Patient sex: F
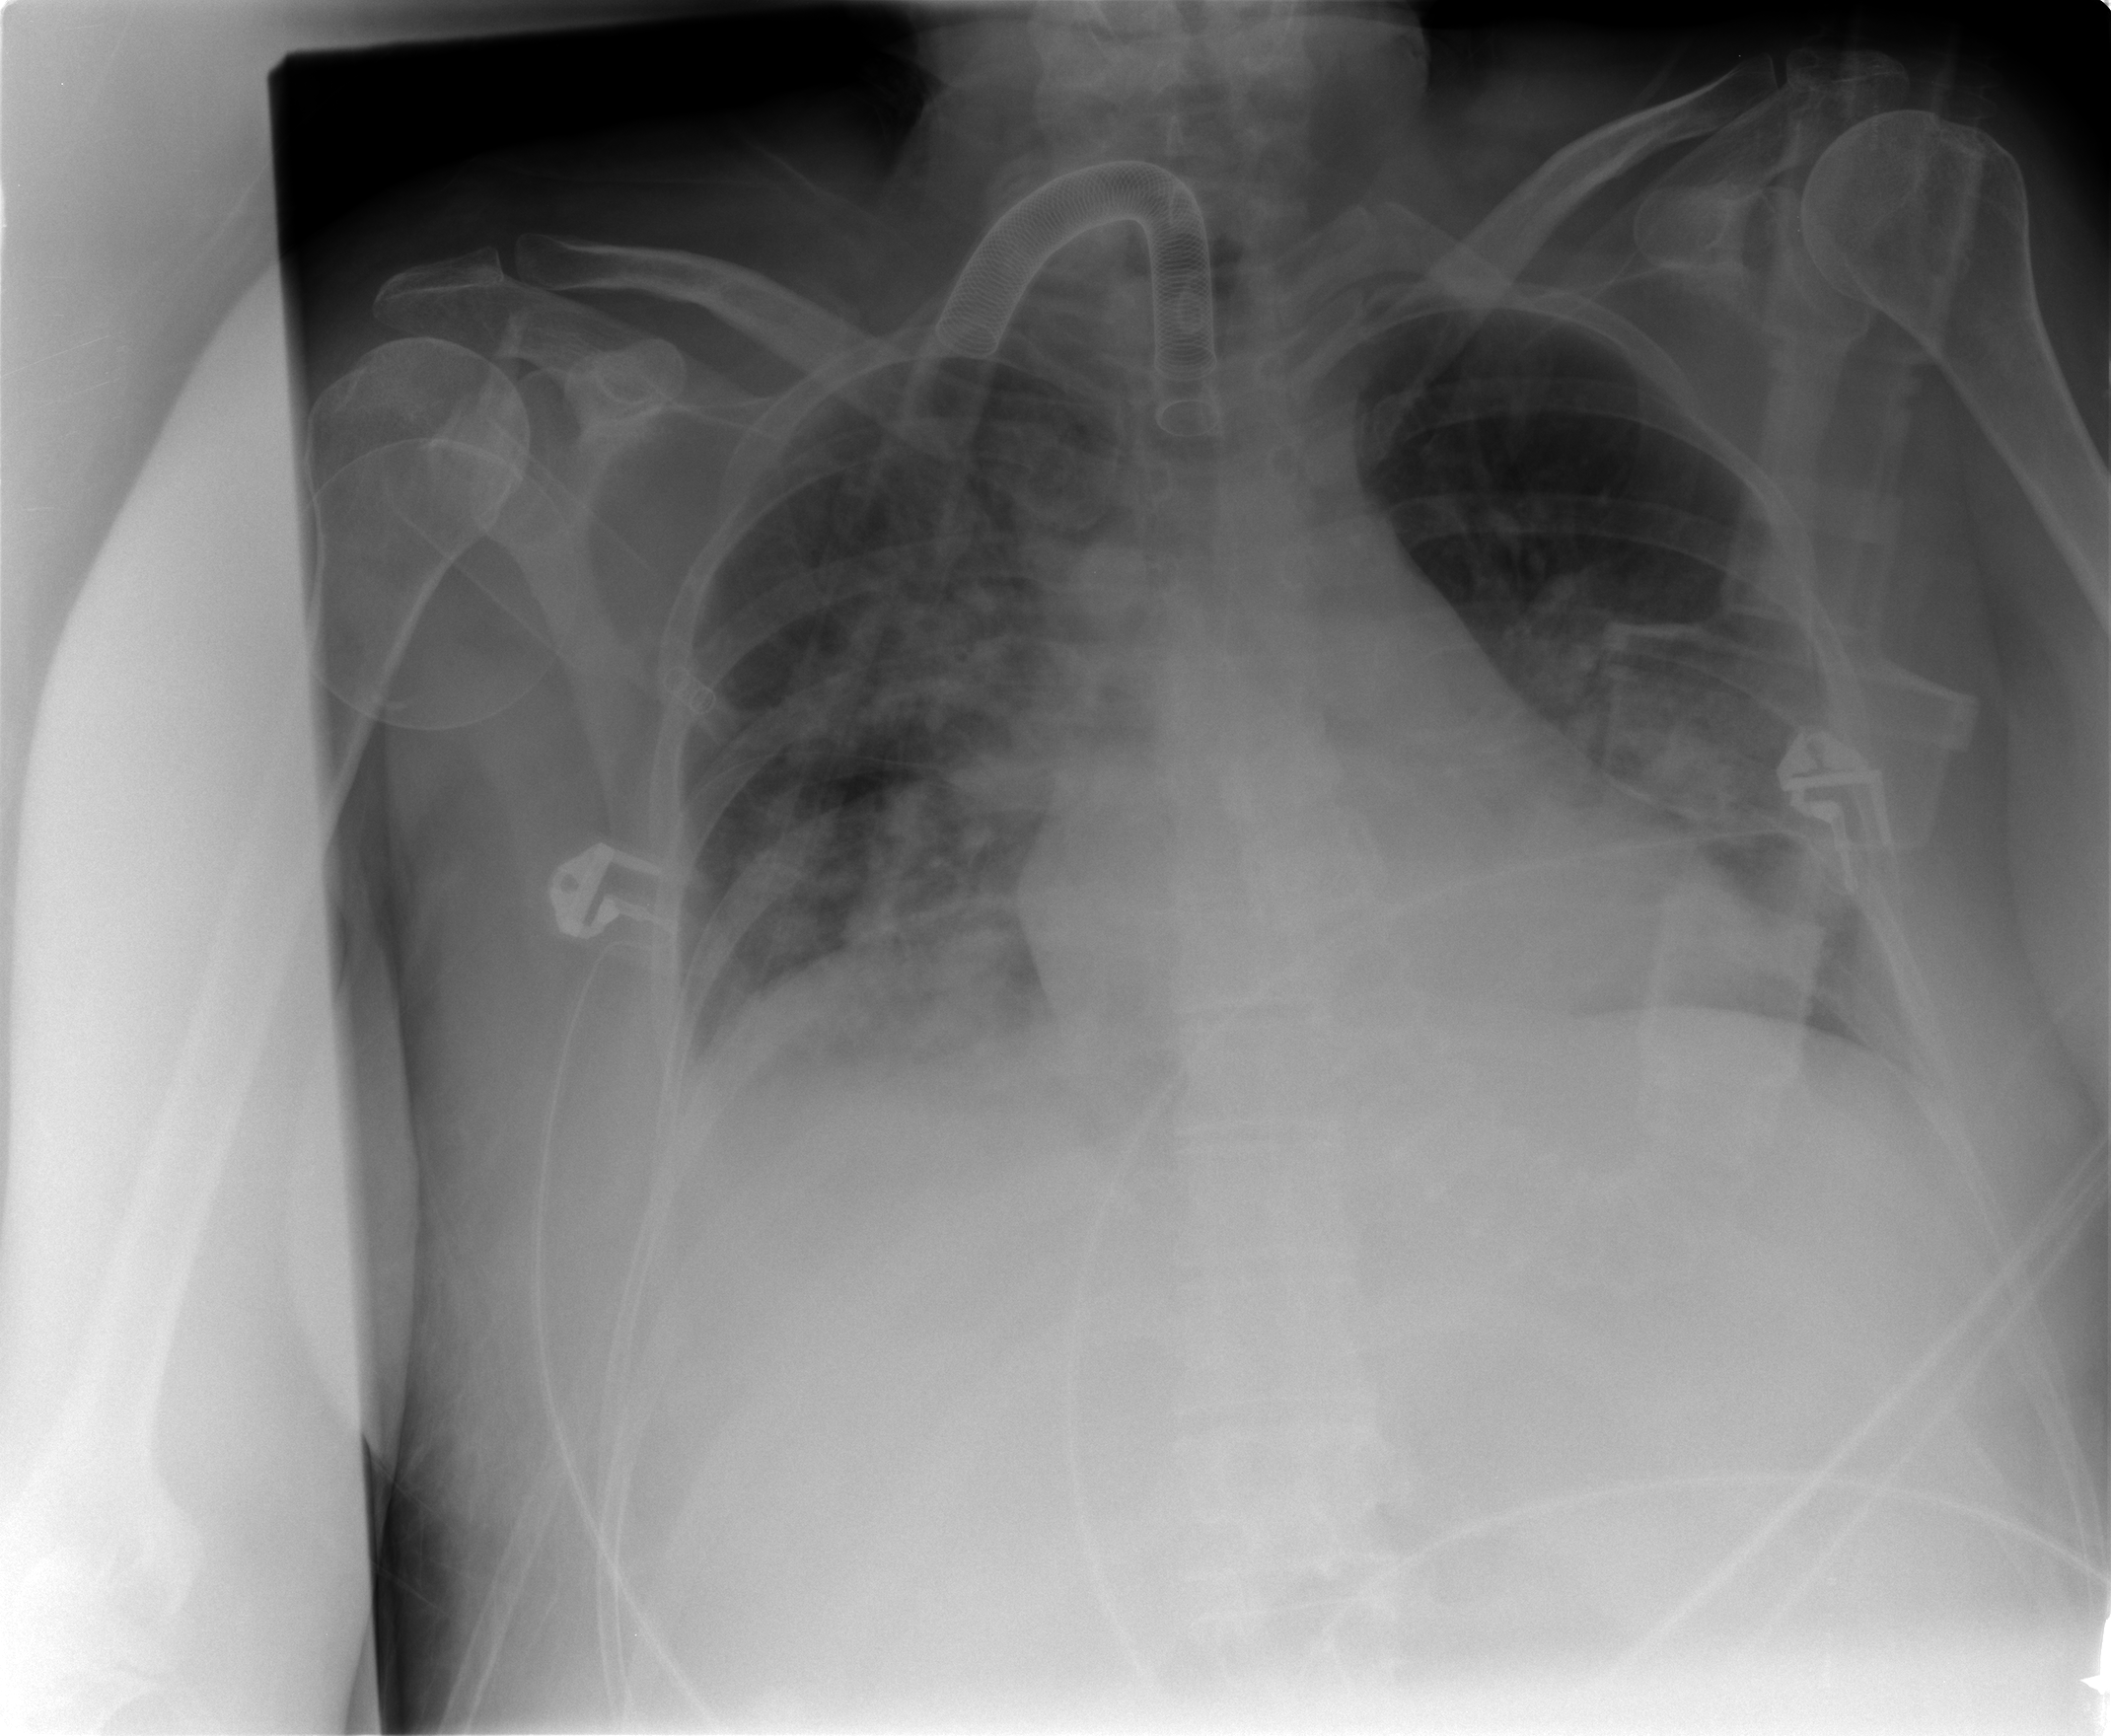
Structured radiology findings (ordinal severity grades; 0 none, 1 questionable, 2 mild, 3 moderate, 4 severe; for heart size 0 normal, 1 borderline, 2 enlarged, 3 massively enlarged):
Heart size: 0
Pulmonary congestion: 2
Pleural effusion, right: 2
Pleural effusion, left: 0
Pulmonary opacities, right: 3
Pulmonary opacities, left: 2
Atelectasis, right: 2
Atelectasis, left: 2